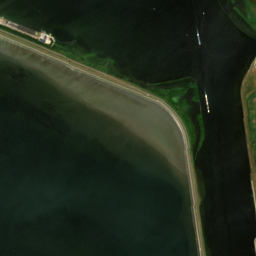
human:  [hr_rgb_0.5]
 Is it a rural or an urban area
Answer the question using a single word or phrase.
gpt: rural

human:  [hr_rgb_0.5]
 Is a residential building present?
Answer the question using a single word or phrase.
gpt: yes

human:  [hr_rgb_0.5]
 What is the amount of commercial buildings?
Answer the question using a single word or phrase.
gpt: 1

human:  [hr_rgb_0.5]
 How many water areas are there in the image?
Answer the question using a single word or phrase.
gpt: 4

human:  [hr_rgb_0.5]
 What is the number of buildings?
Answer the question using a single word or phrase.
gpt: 3

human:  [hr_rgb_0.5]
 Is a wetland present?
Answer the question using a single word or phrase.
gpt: yes

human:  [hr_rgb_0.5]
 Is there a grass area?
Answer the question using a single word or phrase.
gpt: yes

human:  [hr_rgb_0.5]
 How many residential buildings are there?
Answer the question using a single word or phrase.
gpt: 2

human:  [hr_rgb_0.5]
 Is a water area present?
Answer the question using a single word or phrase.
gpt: yes

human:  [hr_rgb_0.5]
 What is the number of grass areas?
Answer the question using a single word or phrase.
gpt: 13

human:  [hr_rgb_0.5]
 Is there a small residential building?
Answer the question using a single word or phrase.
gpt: yes

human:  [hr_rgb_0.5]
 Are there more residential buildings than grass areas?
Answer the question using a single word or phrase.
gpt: no

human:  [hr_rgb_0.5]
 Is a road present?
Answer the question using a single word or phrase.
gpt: yes

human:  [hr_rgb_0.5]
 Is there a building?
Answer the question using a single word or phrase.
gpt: yes

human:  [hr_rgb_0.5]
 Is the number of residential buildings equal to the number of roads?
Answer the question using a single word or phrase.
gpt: no

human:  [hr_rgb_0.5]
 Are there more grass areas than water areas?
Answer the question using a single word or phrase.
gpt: yes

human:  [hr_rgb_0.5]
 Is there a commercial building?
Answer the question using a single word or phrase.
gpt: yes

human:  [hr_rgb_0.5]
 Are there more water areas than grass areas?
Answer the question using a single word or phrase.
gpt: no

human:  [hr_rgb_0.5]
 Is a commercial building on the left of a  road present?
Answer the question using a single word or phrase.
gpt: yes

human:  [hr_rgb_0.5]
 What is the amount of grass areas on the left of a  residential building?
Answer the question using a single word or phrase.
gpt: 1

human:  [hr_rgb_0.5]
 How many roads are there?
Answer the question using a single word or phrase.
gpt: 12

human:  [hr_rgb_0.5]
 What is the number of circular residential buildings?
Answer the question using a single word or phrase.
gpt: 0

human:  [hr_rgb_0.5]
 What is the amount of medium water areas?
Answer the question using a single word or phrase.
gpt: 0

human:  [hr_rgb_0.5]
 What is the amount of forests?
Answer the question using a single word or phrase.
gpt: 1

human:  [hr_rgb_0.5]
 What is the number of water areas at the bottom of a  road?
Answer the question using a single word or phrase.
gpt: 1

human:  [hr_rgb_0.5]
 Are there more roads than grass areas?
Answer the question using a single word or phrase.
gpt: no

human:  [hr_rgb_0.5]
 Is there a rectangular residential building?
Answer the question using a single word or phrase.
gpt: yes

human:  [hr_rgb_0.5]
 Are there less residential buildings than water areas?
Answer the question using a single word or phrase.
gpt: yes

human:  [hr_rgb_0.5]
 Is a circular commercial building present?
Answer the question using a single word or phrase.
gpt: no

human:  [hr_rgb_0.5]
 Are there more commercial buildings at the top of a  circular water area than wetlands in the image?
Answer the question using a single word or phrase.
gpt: no

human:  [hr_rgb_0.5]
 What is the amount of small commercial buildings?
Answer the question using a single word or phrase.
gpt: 1

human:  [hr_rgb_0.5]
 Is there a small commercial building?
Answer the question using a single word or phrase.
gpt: yes

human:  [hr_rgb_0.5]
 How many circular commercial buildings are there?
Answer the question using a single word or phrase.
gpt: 0

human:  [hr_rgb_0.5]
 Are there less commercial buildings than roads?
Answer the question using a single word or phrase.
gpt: yes

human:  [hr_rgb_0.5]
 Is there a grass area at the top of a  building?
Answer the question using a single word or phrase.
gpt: yes

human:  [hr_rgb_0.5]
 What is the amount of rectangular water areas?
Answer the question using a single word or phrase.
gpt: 0

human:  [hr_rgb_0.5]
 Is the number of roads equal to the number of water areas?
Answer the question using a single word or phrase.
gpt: no

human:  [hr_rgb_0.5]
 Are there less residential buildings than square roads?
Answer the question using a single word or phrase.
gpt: no

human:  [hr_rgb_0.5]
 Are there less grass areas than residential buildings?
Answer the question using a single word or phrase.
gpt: no

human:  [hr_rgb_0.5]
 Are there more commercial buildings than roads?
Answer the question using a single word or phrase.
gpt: no

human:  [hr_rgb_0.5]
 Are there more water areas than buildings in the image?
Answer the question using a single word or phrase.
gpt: yes

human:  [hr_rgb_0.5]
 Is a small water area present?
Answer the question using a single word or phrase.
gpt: no

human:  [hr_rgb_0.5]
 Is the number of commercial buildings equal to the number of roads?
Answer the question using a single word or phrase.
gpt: no

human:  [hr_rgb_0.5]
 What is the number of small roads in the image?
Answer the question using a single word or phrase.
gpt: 12

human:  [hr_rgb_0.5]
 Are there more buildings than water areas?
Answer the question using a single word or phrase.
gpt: no

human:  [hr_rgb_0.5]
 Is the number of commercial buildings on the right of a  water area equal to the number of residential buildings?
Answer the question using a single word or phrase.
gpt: no

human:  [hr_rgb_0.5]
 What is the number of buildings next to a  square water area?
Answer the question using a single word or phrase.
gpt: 0

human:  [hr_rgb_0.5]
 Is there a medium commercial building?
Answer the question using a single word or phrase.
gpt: no

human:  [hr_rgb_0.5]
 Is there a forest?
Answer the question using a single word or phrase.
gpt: yes

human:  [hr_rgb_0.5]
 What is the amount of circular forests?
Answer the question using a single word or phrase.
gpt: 0

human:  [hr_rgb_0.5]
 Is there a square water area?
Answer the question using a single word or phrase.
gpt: no

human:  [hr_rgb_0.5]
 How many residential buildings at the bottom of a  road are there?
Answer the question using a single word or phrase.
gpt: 2

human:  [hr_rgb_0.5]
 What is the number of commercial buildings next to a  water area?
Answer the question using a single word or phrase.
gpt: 1

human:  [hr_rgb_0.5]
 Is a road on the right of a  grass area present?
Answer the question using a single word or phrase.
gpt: yes

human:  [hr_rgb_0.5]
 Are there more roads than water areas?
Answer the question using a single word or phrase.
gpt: yes

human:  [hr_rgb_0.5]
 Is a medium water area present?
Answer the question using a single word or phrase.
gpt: no

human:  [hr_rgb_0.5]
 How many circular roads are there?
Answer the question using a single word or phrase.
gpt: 0

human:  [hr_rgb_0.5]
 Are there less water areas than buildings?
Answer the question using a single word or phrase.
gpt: no

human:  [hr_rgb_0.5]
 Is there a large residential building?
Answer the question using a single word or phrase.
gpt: no

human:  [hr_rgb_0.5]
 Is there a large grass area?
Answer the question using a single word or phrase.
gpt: yes

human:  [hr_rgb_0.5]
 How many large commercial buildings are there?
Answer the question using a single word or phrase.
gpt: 0

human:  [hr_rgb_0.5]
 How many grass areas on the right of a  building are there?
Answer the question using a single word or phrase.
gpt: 9

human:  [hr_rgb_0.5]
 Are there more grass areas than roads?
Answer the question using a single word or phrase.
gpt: yes

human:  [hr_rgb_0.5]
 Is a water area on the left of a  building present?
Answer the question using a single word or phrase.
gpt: no